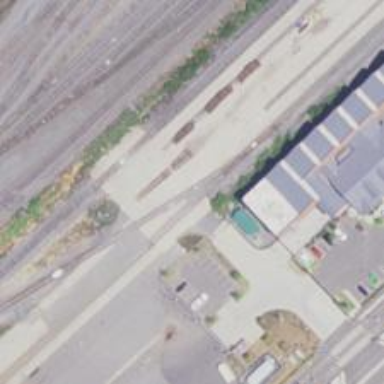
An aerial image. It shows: Level crossing along the railway.